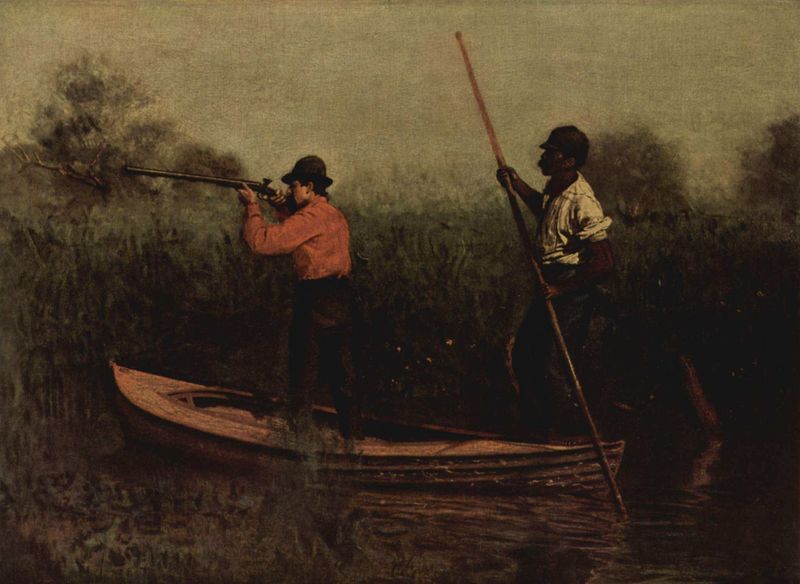
Titel: Will Schuster und ein Schwarzer auf Rallenjagd
Künstler: Thomas Eakins
Standort: New Haven (Connecticut)
Institution: Yale University Art Gallery
Schlagwörter: baum, blau, blätter, dunkel, gemälde, himmel, laub, mann, meer, wasser, weiß, bäume, fluss, grün, landschaft, ocker, see, teich, ufer, braun, grau, hut, kariert, männer, nacht, orange, profil, schwarz, gras, rot, tier, beige, bart, hemd, hose, kappe, mütze, tot, herr, öl, bach, gräser, halme, natur, schilf, spiegelung, büsche, gebüsch, gewässer, sträucher, stehend, pflanzen, rosa, wald, boot, kahn, ruder, stock, bewegen, schiff, seicht, wellen, düster, zwei, stab, hosen, hemden, afrika, nebel, enten, amerika, böschung, flus, holzboot, ruderboot, ruderer, rudern, homme, vert, anlegen, segeln, schwarze, blanc, noir, chapeau, sumpf, jagd, hemdsärmel, dunkelhäutig, schwarzer, sklave, jäger, dienst, gewehr, lac, moor, dickicht, blattwerk, blanche, regarder, rouge, sombre, flinte, usa, stange, geweih, abzug, schütze, lumière, arbre, ciel, nature, paysage, peinture, fleuve, herbes, lenker, baumstumpf, waser, umbringen, chasse, jagen, schießen, nuit, eau, riviere, angeln, schuß, ziel, chemise, jacht, schiffchen, harr, staken, südstaaten, arbres, binsen, helfer, fut, deux, affut, baton, chasseur, fusil, herbe, rose, tableau, mer, marais, hellhäutig, reflet, groupe, barque, arme, hommes, begleiter, zielen, wor, chapeaux, bateau, debout, pantalon, lachsfarben, pose, fusils, lenken, colonial, ancien, esclave, silence, entenjagd, stechkahn, gondole, mare, etang, abdrücken, anvisieren, bootlenker, kleines boot, lange hosen, marre, marécage, roseau, rame, chasser, roseaux, canot, tirer, chasseurs, afrique, canoé, viser, stocher, savane, escalve, marai, perche, pyrogue, negre, indigène, vise, viseur, combre, bayou, louisiane, visée, debour, gondolier, rivières, rameur, mississippie, zielend